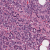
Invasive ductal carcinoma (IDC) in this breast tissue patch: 1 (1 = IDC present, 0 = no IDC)